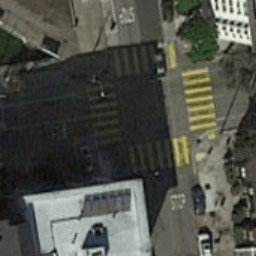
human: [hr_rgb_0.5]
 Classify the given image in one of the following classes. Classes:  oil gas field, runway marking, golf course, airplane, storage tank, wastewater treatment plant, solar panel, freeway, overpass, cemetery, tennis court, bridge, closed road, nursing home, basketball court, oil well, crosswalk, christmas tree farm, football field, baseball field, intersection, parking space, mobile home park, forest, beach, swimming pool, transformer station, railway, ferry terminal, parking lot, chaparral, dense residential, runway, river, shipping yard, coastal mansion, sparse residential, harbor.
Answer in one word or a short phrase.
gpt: crosswalk